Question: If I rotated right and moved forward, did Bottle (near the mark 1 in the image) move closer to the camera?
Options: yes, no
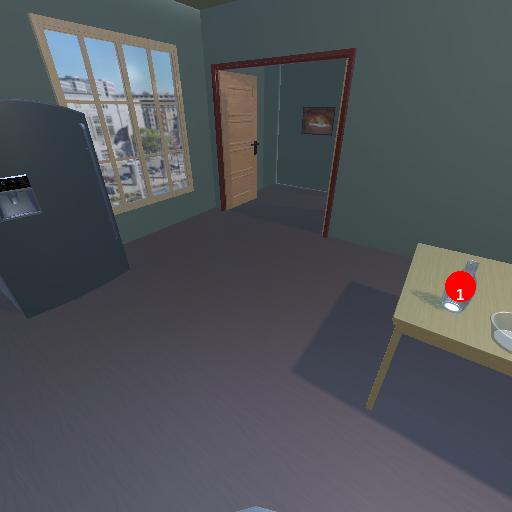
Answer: yes